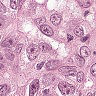
Metastatic tissue present: yes